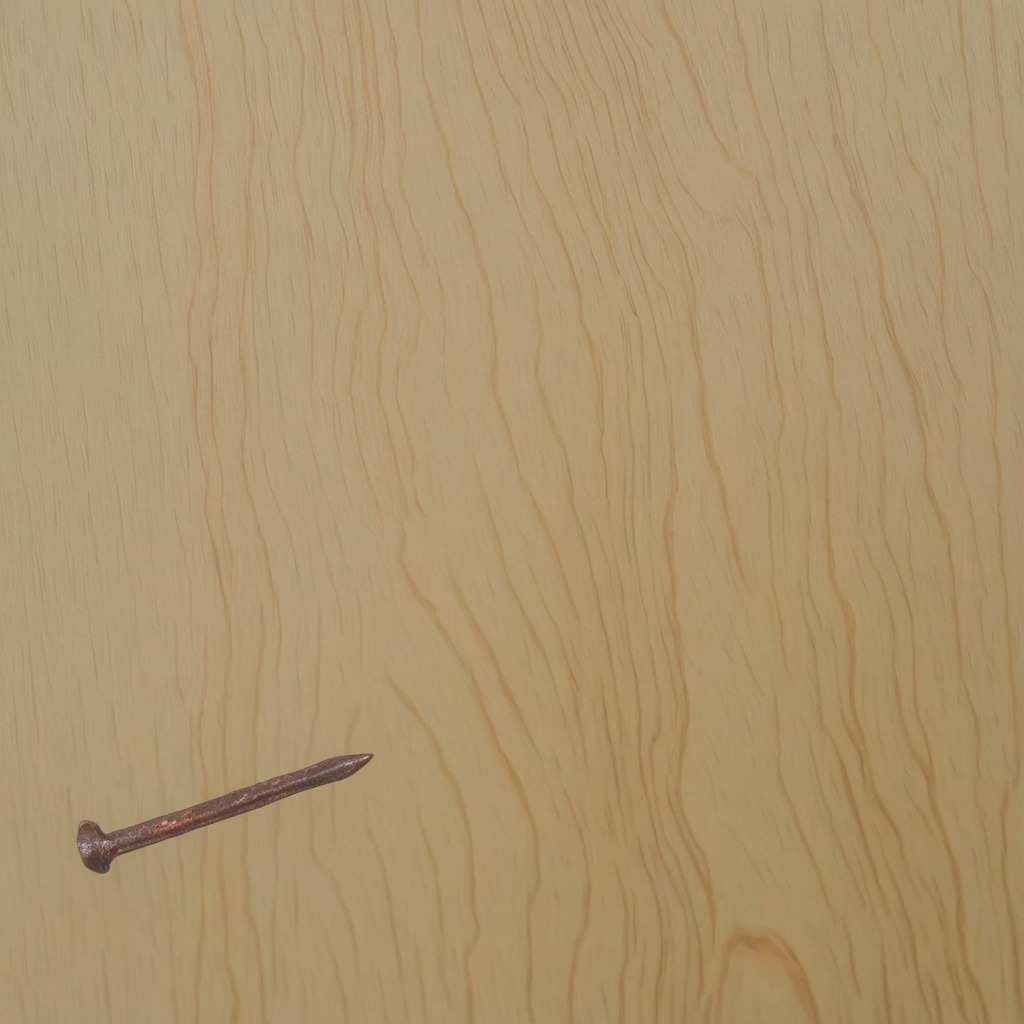
A nail is lying on the plywood surface in a paint workshop.